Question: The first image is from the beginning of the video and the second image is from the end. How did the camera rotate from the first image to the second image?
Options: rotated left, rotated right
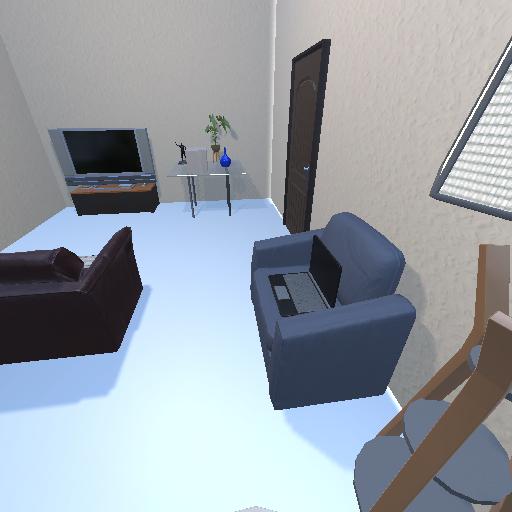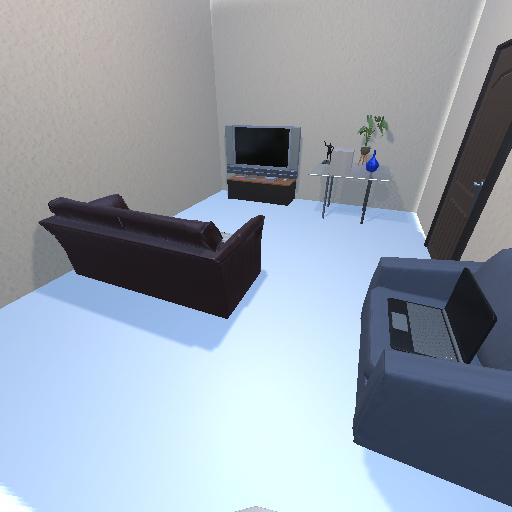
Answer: rotated left